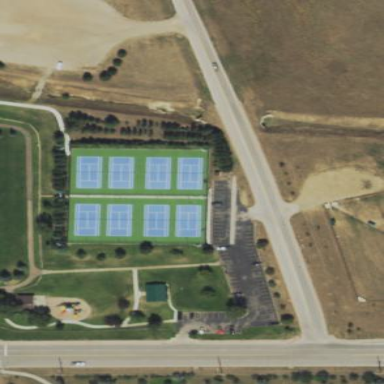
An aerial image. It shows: Paved tennis court on leisure land.